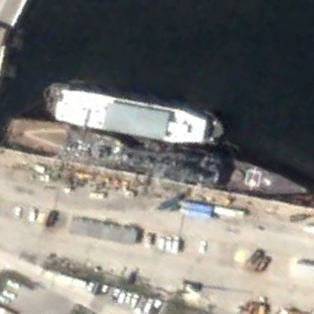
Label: cruiser